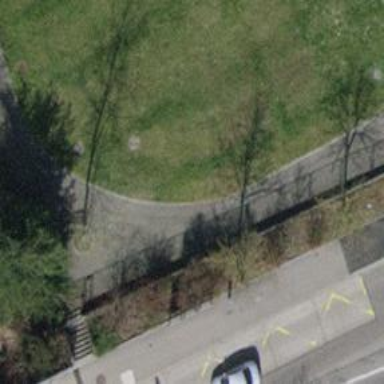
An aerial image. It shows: Avenue lined with trees.